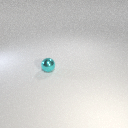
small cyan metal sphere